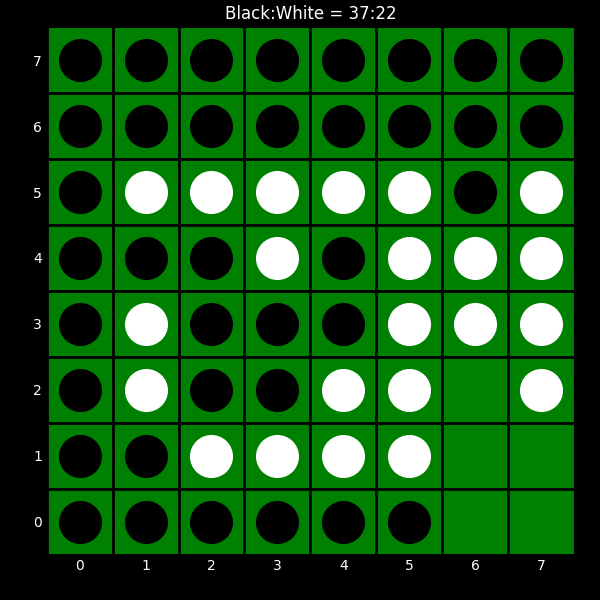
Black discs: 37
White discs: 22